Question: I want to compare each individual word in the column to the values in columns (row wise for every row) . If any word from the column matches any of words in the columns, replace the word in the respective
column by 1 or else by 0 if no match. Any idea how to do it?
Dataframe is called .
Column is a list ($ words :List of 42201). There are 42201 rows
There are around 576 Columns of words to be compared (V1 to V576).
'''
structure(list(id = c("Te-1", "Te-2", "Te-3"), category = c("Fabric Care",
"Fabric Care", "Home Care"), brand = c("Tide", "Tide", "Cascade"
), sub_category = c("Laundry", "Laundry", "Auto Dishwashing"),
market = c("US", "US", "US"), review_title = c("the best in a very crowded market",
"first time", "i have been using another well known brand and did not expect "
), review_text = c("the best general wash detergent convenient container that keeps the product driy ",
"this helped to clean our washing machine after getting it from someone else this review was collected as part of a promotion ",
"i have been using another well known brand and did not expect much difference wow was i ever mistaken i will never go back "
), review_rating = c(5L, 5L, 5L), words = list(c("the", "best",
"general", "wash", "deterg", "conveni", "contain", "that",
"keep", "the", "product", "driy"), c("this", "help", "to",
"clean", "our", "wash", "machin", "after", "get", "it", "from",
"someon", "els", "this", "review", "was", "collect", "as",
"part", "of", "a", "promot"), c("i", "have", "been", "use",
"anoth", "well", "known", "brand", "and", "did", "not", "expect",
"much", "differ", "wow", "was", "i", "ever", "mistaken",
"i", "will", "never", "go", "back")), V1 = c("absolut", "absolut",
"absolut"), V2 = c("action", "action", "action"), V3 = c("actionpac",
"actionpac", "actionpac"), V4 = c("actual", "actual", "actual"
), V5 = c("addit", "addit", "addit"), V6 = c("adverti", "adverti",
"adverti"), V7 = c("afford", "afford", "afford"), V8 = c("agent",
"agent", "agent"), V9 = c("allerg", "allerg", "allerg"),
V10 = c("allergi", "allergi", "allergi"), V11 = c("alon",
"alon", "alon")), row.names = c(NA, -3L), class = c("data.table",
"data.frame"), .internal.selfref = <pointer: 0x0000023d166a1ef0>)
'''
Please see below a snippet of how the data frame looks like to understand my question better

Thank you very much for your help!
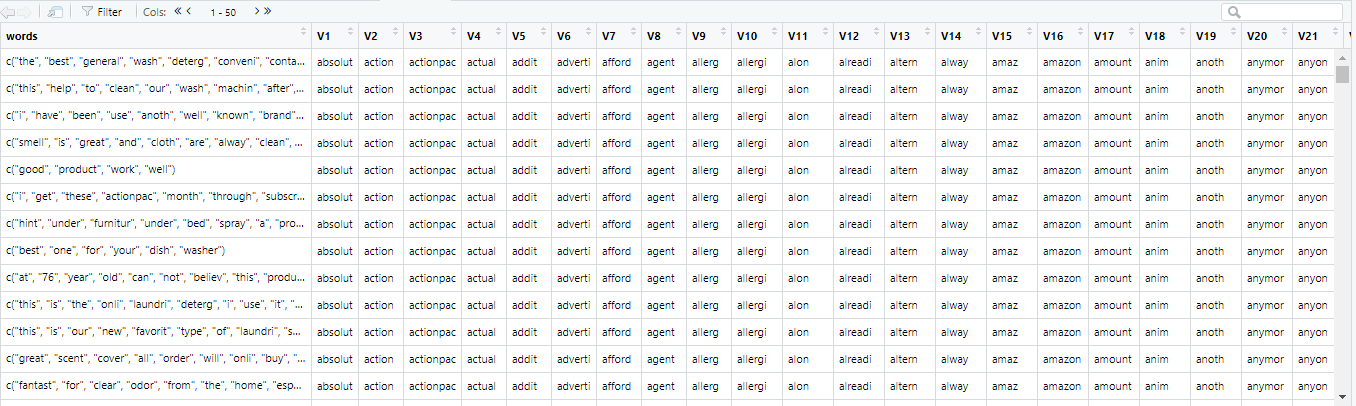
Answer: I have created a dataframe
# data
'''
data <- data.frame(words = c("the, best, general","i, have, been"), v1 = c("best","no"), v2 = c("have", "nothing"), stringsAsFactors = F)
'''
Using for loop condition I have passed the function grepl where ever it matches it comes appears 1 if not 0
'''
for (i in 2: ncol(data)){
for (j in 1:nrow(data)){
x <- i
y <- data$words[j]
ab <- data [j,x]
abc <- grepl (ab , y)
data[j,i] <- ifelse (abc %in% "TRUE", 1, data[j,i])
}
}
'''
# result
'''
print (data)
words v1 v2
the, best, general 1 0
i, have, been 0 0
'''